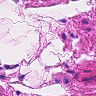
Metastatic tissue present: no